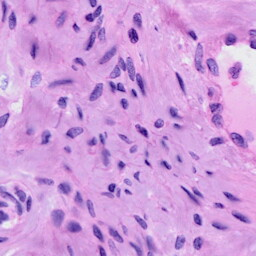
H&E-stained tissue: Cervix